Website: ulta-beauty
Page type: cart
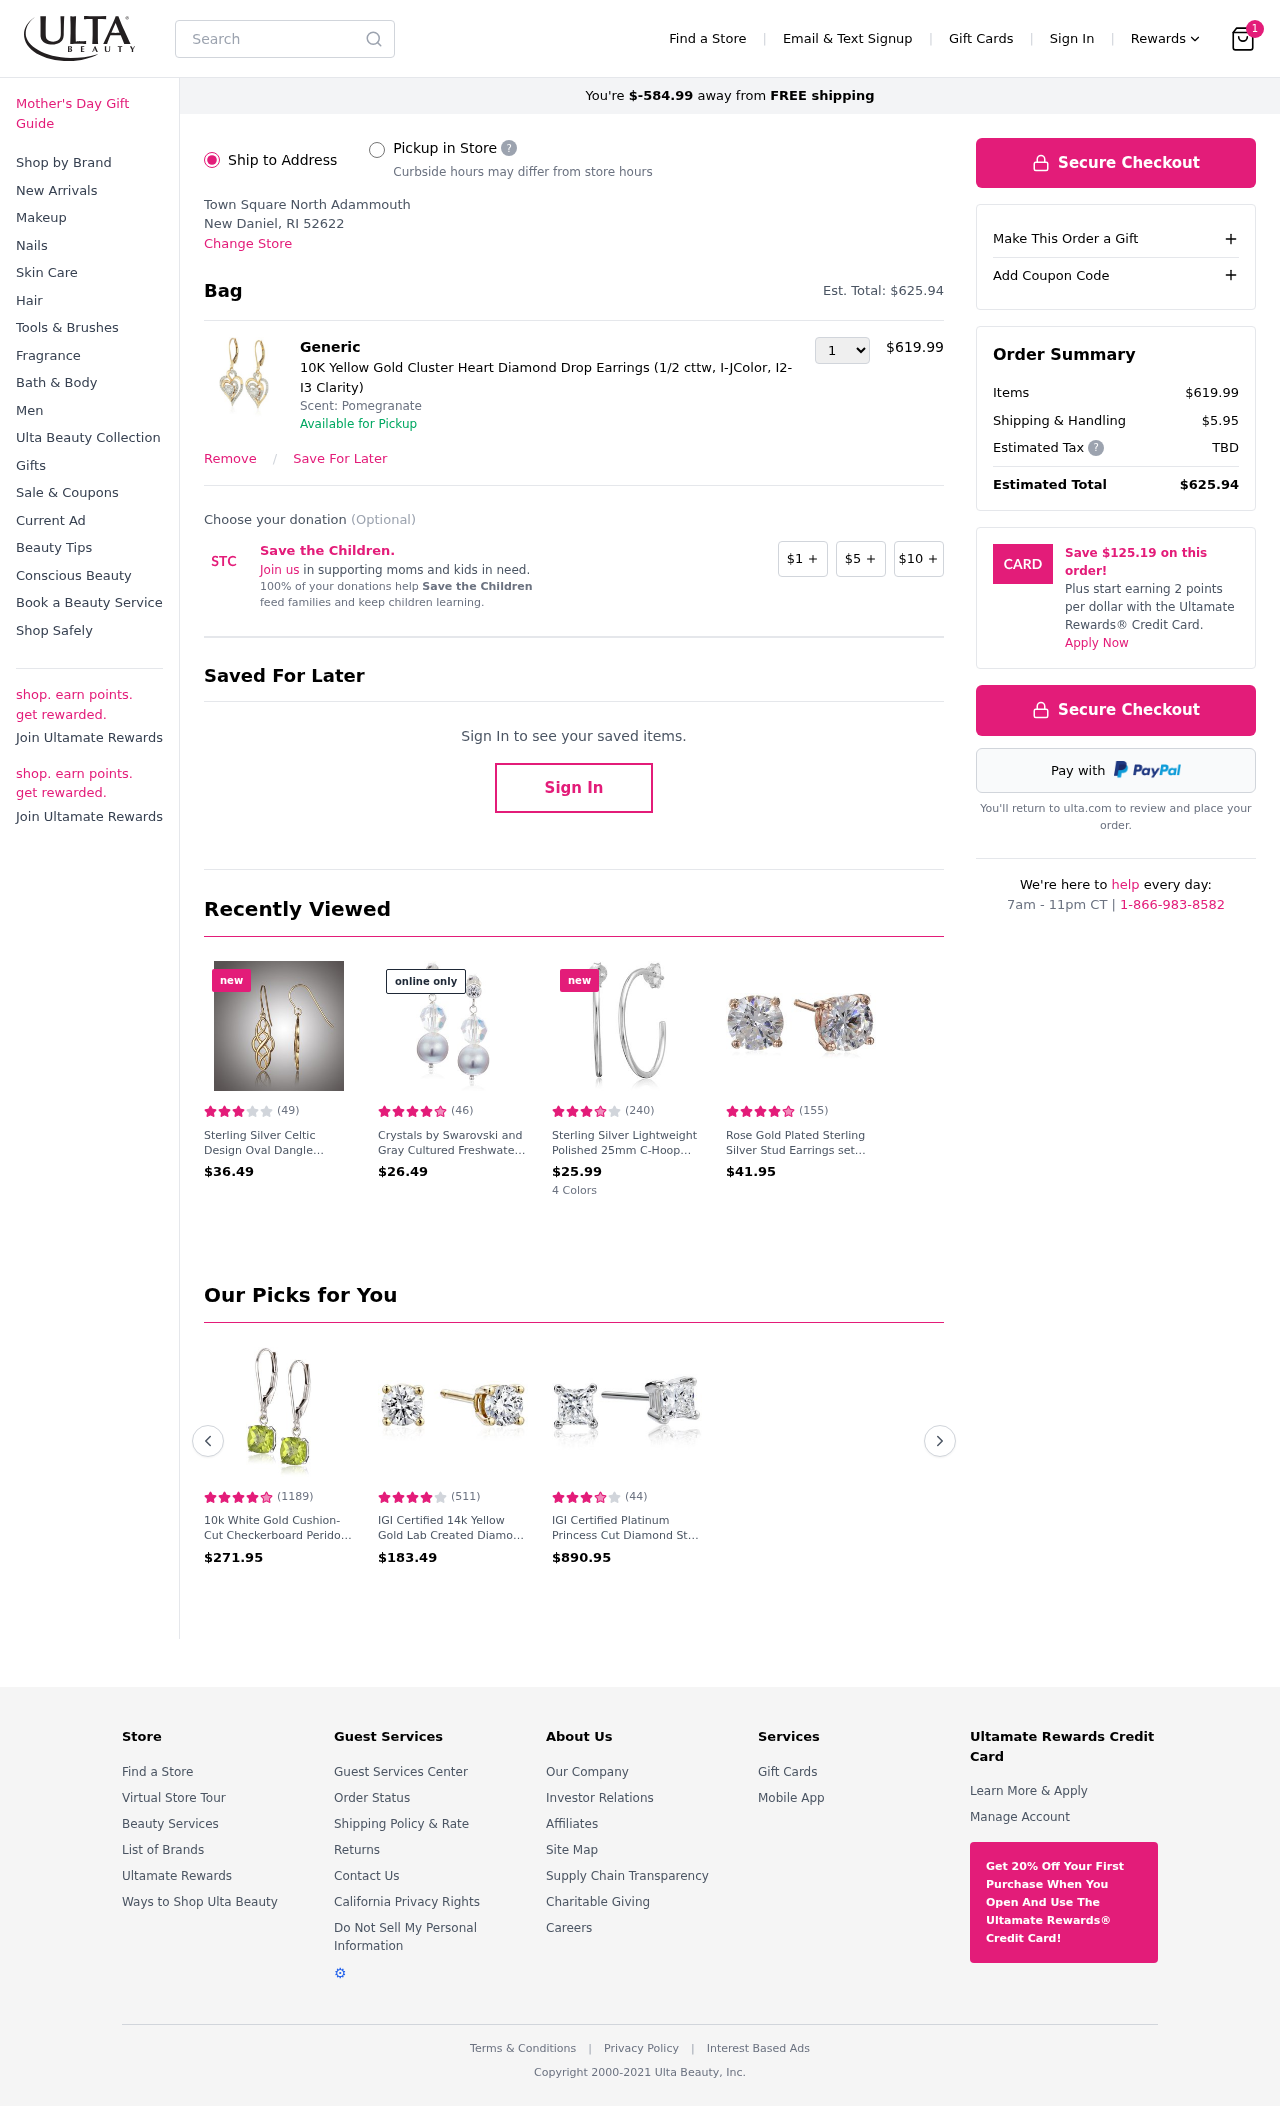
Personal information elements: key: PII_LOCATION1_CITY_STATE_ZIP
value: New Daniel, RI 52622
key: PII_LOCATION1_NAME
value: Town Square North Adammouth
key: PII_CITY
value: North Adammouth
Product elements: key: PRODUCT1_BRAND
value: Generic
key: PRODUCT1_NAME
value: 10K Yellow Gold Cluster Heart Diamond Drop Earrings (1/2 cttw, I-JColor, I2-I3 Clarity)
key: PRODUCT1_PRICE
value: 619.99
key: PRODUCT1_QUANTITY
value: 1
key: PRODUCT2_NAME
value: Sterling Silver Celtic Design Oval Dangle Earrings
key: PRODUCT2_NUM_RATINGS
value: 49
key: PRODUCT2_PRICE
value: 36.49
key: PRODUCT2_RATING
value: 3.2
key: PRODUCT3_NAME
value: Crystals by Swarovski and Gray Cultured Freshwater Pearl Snowman Clip-On Earrings
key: PRODUCT3_NUM_RATINGS
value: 46
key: PRODUCT3_PRICE
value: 26.49
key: PRODUCT3_RATING
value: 4.7
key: PRODUCT4_NAME
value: Sterling Silver Lightweight Polished 25mm C-Hoop Earrings
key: PRODUCT4_NUM_RATINGS
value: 240
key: PRODUCT4_PRICE
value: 25.99
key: PRODUCT4_RATING
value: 3.5
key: PRODUCT5_NAME
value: Rose Gold Plated Sterling Silver Stud Earrings set with Round Cut Swarovski Zirconia (2 cttw)
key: PRODUCT5_NUM_RATINGS
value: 155
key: PRODUCT5_PRICE
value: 41.95
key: PRODUCT5_RATING
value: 4.6
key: PRODUCT6_NAME
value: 10k White Gold Cushion-Cut Checkerboard Peridot Leverback Earrings (6mm)
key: PRODUCT6_NUM_RATINGS
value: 1189
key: PRODUCT6_PRICE
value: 271.95
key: PRODUCT6_RATING
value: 4.5
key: PRODUCT7_NAME
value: IGI Certified 14k Yellow Gold Lab Created Diamond Stud Earrings (1/4cttw, I-J Color, SI1-SI2 Clarity
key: PRODUCT7_NUM_RATINGS
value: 511
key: PRODUCT7_PRICE
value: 183.49
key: PRODUCT7_RATING
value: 4
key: PRODUCT8_NAME
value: IGI Certified Platinum Princess Cut Diamond Stud Earrings (1/2 cttw, G-H Color, VS2 Clarity)
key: PRODUCT8_NUM_RATINGS
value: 44
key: PRODUCT8_PRICE
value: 890.95
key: PRODUCT8_RATING
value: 3.6
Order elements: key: ORDER_NUM_ITEMS
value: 1
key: ORDER_FREE_SHIPPING_REMAINING
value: $-584.99
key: ORDER_TOTAL
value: $625.94
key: ORDER_TOTAL
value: Est. Total: $625.94
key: ORDER_SUBTOTAL
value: $619.99
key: ORDER_SHIPPING_COST
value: $5.95
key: ORDER_TAX
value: TBD
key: ORDER_CARD_SAVINGS
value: $125.19
Search elements: key: HEADER_SEARCH
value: Search